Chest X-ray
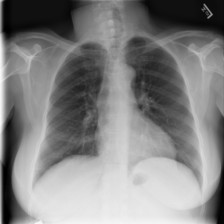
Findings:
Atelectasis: negative
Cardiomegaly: negative
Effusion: negative
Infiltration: negative
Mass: negative
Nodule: negative
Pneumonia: negative
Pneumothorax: negative
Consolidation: negative
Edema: negative
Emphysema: negative
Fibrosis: negative
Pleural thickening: negative
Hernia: negative